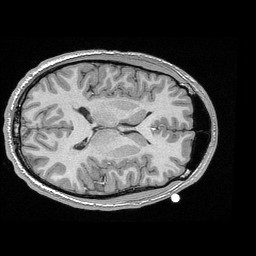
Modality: T1w
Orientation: axial